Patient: sex M, age 29
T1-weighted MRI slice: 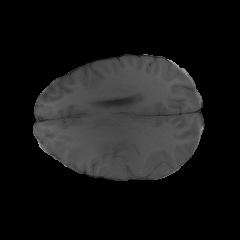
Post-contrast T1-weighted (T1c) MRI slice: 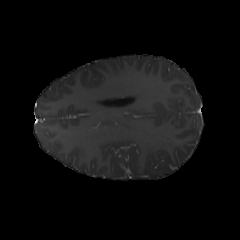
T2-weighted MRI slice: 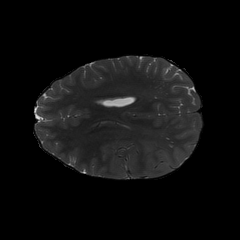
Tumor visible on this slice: yes
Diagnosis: Astrocytoma, IDH-mutant
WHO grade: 4